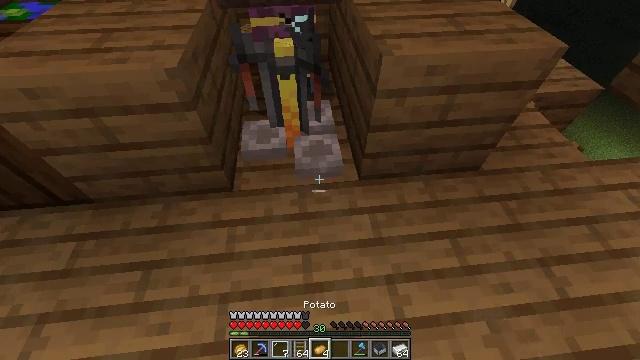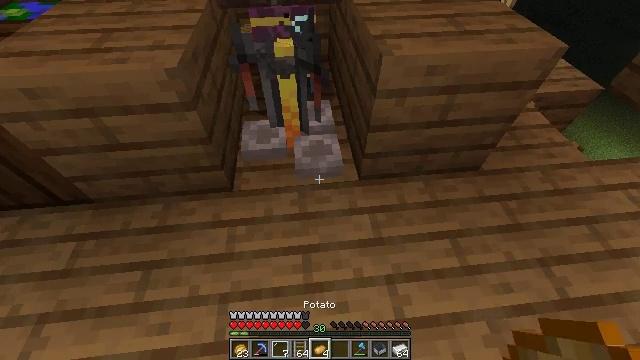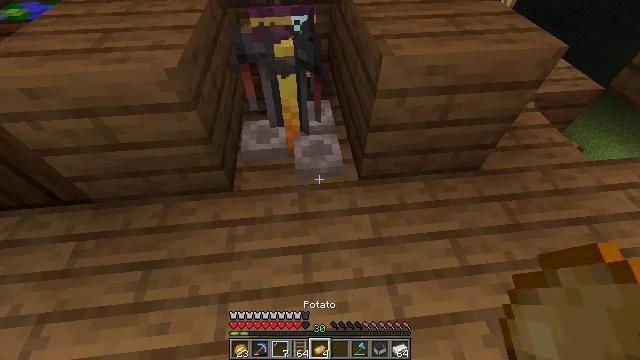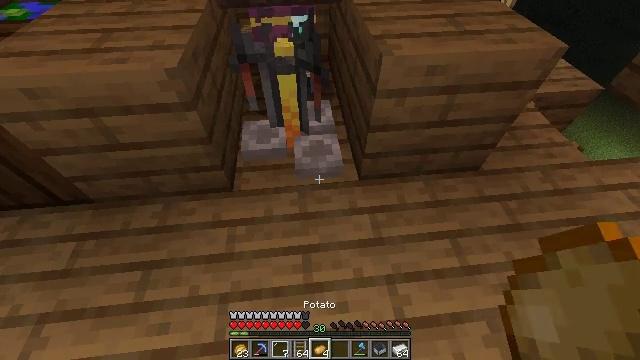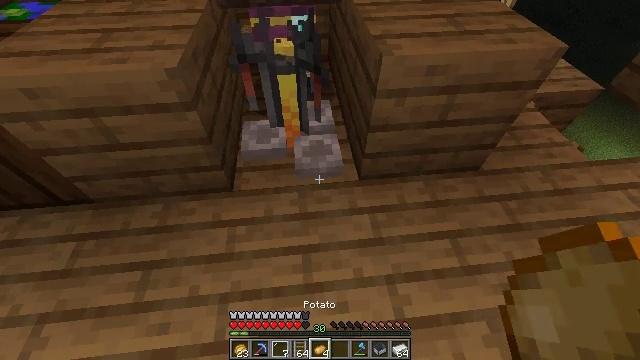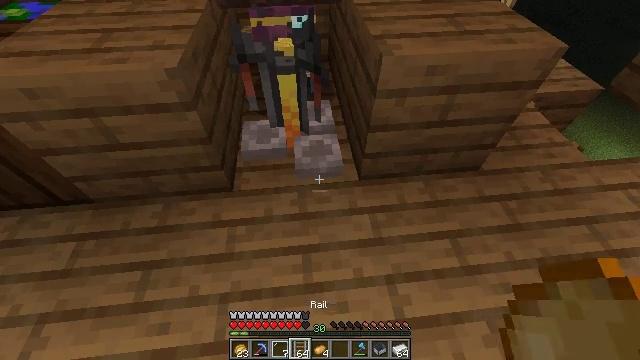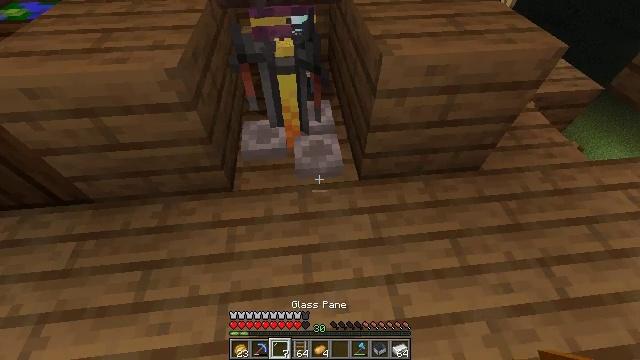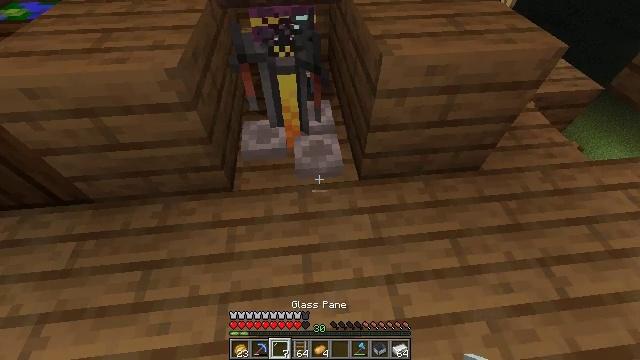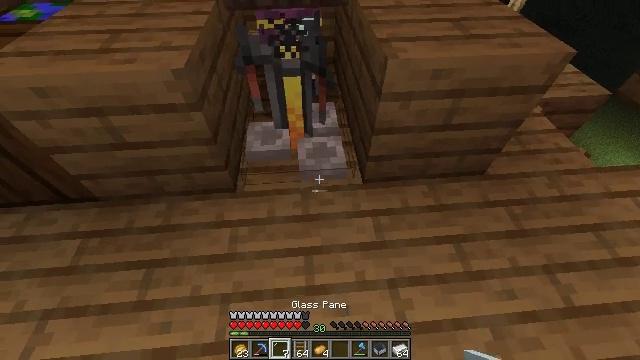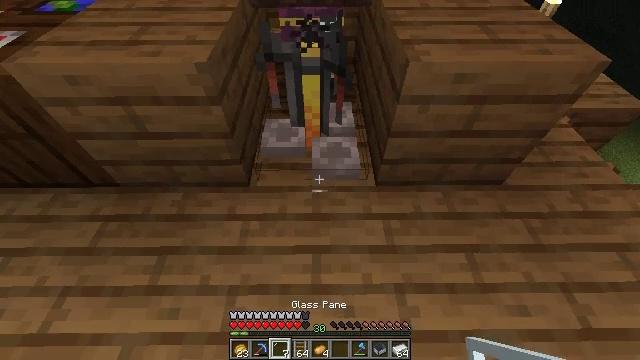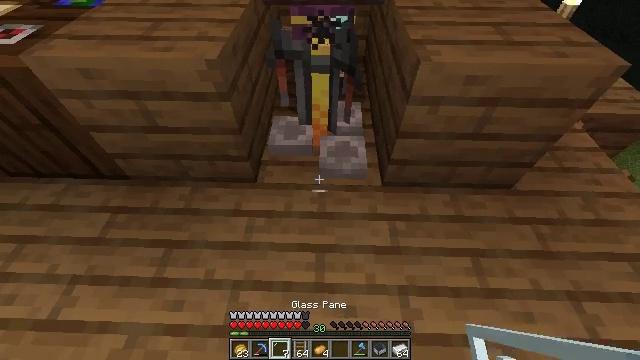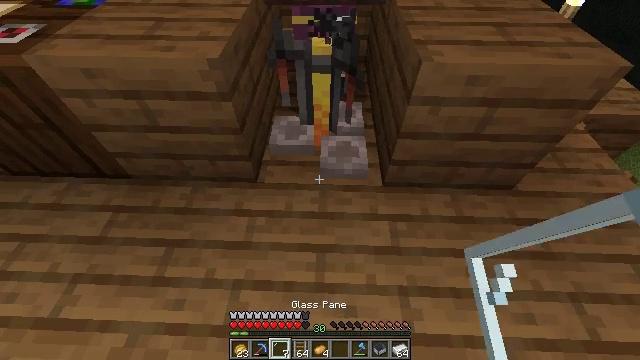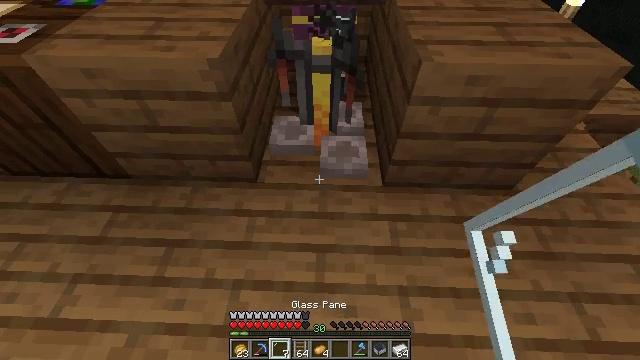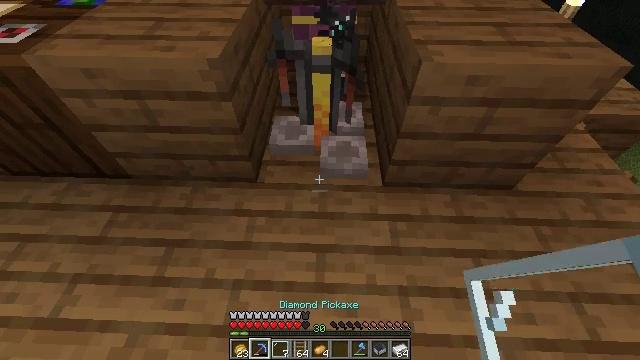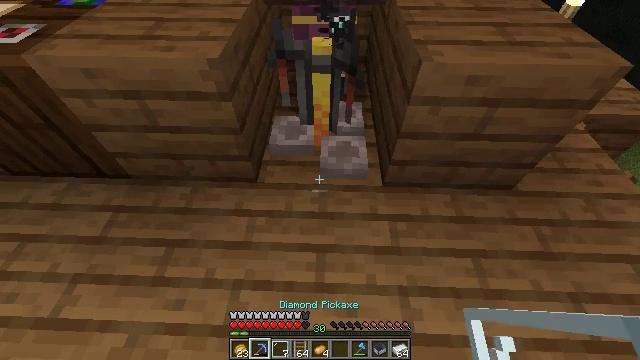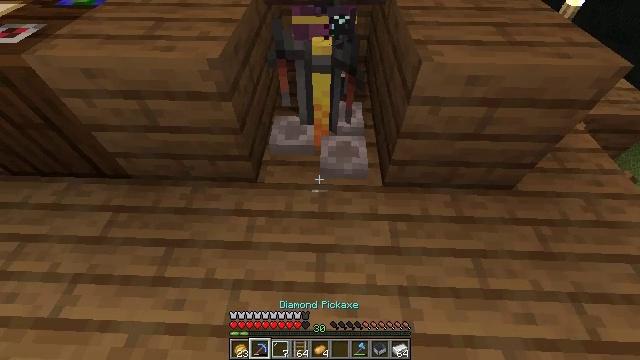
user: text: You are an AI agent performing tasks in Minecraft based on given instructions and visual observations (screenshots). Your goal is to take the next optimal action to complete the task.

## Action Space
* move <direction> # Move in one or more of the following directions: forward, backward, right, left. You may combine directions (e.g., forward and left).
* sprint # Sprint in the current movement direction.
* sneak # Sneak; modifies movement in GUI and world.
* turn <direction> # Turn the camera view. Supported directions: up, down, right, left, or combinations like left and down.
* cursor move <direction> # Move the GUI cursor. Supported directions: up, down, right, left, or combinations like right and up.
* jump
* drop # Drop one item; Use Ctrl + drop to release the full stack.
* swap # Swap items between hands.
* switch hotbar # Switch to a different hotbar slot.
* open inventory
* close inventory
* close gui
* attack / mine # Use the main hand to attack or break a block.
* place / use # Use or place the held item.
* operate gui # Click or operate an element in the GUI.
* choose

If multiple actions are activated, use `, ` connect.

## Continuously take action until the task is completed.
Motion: motion action
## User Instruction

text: Break the brewing stand to collect it.
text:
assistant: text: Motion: no_op
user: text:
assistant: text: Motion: no_op
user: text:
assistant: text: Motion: no_op
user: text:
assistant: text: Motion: no_op
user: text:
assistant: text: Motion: no_op
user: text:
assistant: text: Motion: no_op
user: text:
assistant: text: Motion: no_op
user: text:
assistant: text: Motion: turn left
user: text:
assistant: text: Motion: turn left
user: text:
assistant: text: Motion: turn left
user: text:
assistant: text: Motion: no_op
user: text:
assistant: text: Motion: no_op
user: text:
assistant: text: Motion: no_op
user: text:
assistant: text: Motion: no_op
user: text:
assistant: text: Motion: no_op
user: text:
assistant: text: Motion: no_op
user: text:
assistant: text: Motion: no_op
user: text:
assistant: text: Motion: no_op
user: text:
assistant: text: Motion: no_op
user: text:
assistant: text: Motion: no_op
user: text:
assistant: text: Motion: no_op
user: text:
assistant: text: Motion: no_op
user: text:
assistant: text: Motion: attack / mine
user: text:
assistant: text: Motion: attack / mine
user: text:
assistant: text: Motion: attack / mine
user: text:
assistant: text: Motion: attack / mine
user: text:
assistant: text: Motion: attack / mine
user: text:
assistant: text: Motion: attack / mine
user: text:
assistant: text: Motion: attack / mine
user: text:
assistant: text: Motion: no_op